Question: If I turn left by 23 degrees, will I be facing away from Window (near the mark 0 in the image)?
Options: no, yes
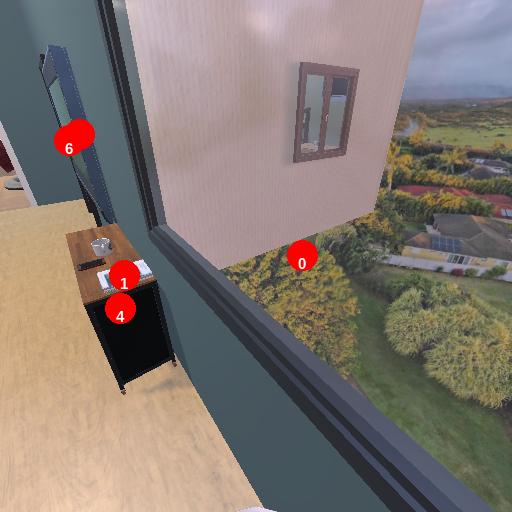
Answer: no